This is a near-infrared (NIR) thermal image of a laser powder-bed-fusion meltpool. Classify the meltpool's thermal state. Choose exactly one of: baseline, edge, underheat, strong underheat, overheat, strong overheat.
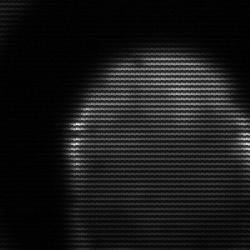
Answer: edge